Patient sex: F
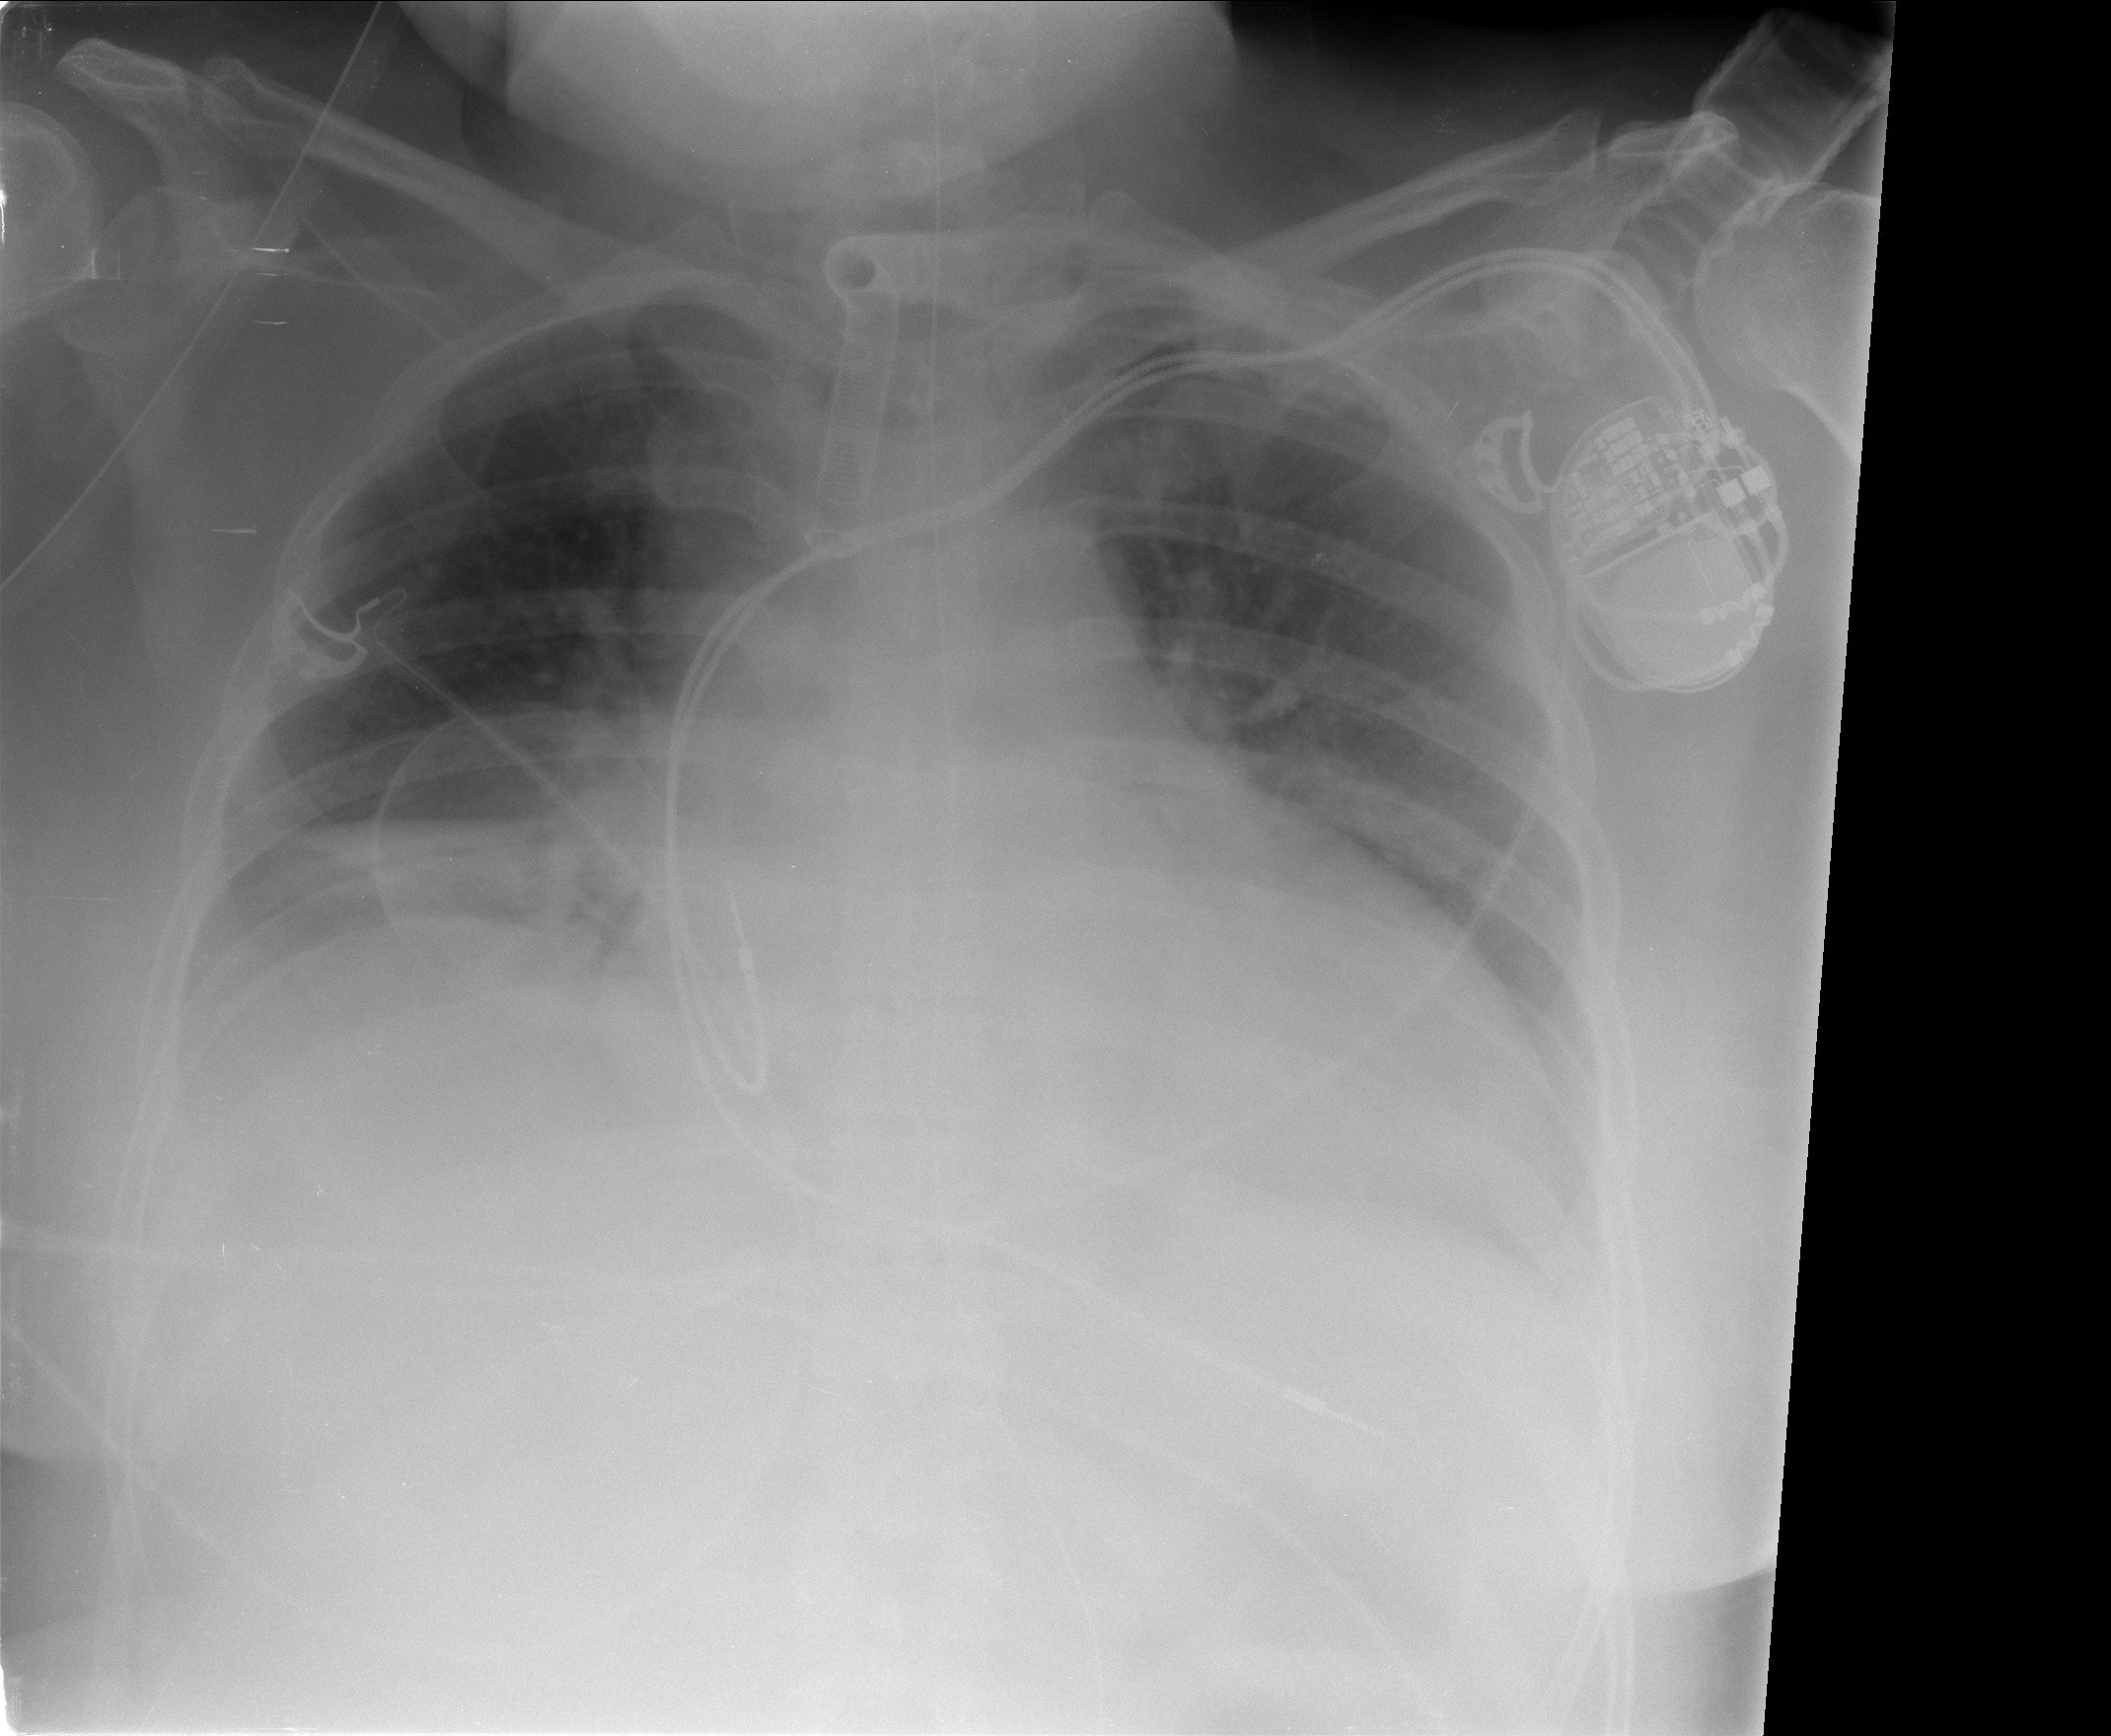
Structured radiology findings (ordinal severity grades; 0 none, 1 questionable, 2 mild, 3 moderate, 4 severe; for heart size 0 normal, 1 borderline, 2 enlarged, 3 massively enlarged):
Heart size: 2
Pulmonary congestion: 0
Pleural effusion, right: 2
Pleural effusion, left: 2
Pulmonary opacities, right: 0
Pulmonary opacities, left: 0
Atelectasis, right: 2
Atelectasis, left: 2